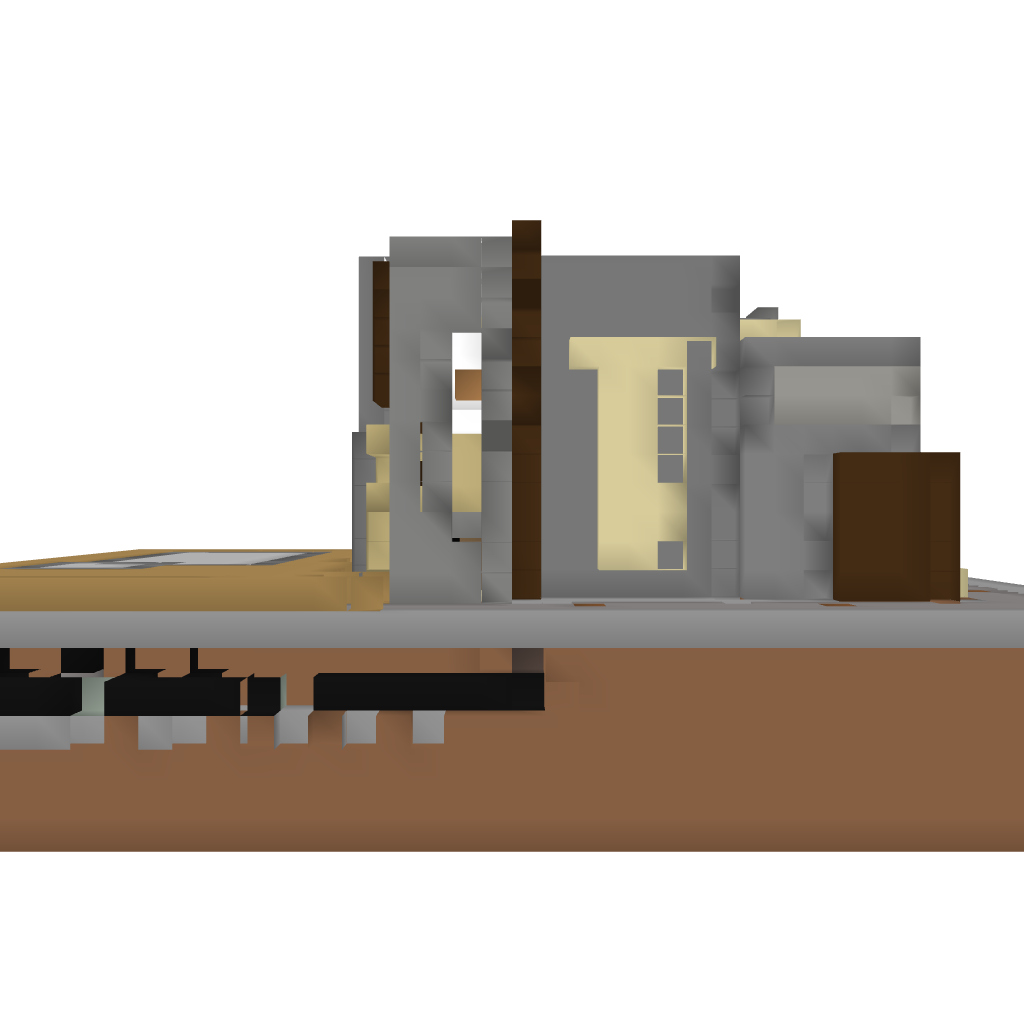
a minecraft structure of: Ultimate Modern House #2